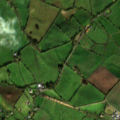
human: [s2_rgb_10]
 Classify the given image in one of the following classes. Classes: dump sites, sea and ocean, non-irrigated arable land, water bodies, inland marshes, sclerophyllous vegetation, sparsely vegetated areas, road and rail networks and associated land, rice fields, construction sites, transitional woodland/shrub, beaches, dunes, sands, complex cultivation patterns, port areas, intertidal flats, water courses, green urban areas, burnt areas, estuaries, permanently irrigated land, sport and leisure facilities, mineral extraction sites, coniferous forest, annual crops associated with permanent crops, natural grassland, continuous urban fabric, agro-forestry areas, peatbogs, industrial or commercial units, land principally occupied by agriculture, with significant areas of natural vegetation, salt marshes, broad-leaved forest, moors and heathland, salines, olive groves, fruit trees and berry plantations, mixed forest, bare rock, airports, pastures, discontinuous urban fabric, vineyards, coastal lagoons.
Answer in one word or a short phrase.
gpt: non-irrigated arable land, pastures